Field crop: maize
Growth stage: 2
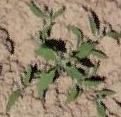
Species: atriplex